Interaction volume radius: 5 \u00c5
Interaction volume height: 10 \u00c5
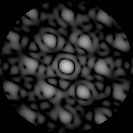
Disorder parameter: 0.2296